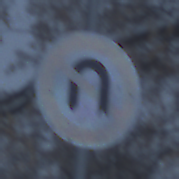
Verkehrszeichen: VerbotWenden
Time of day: Midday
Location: Outdoor (Nature)
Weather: Overcast
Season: Winter
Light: Natural